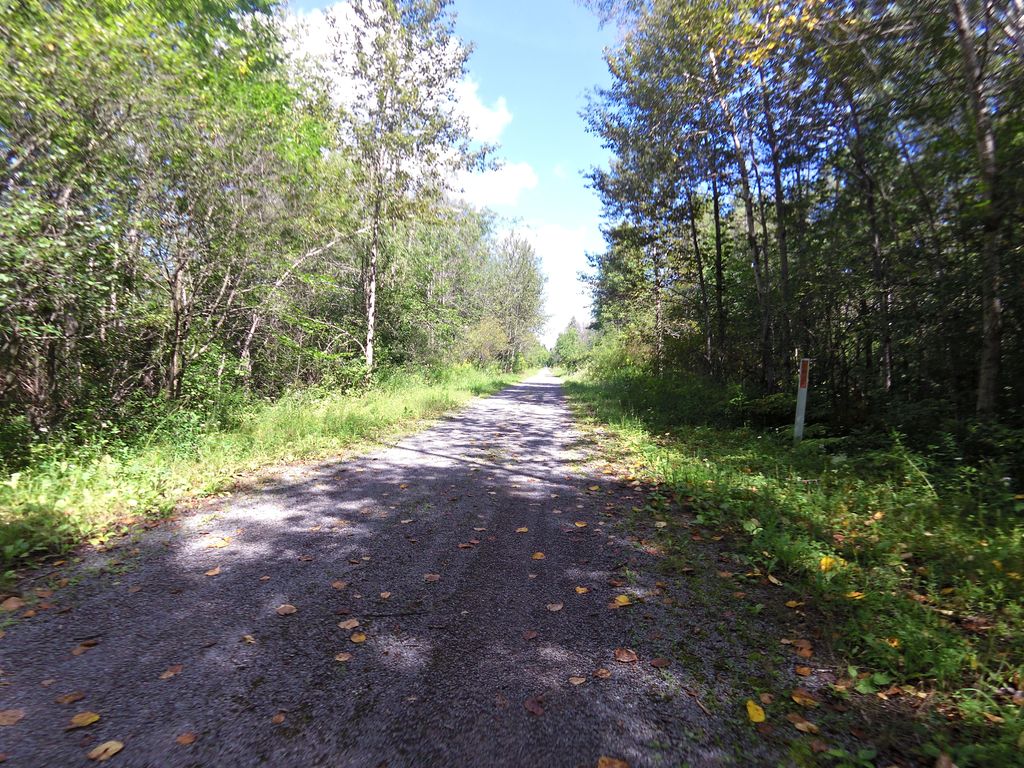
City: ottawa-gatineau